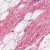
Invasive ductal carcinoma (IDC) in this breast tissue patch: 0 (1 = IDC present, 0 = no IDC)